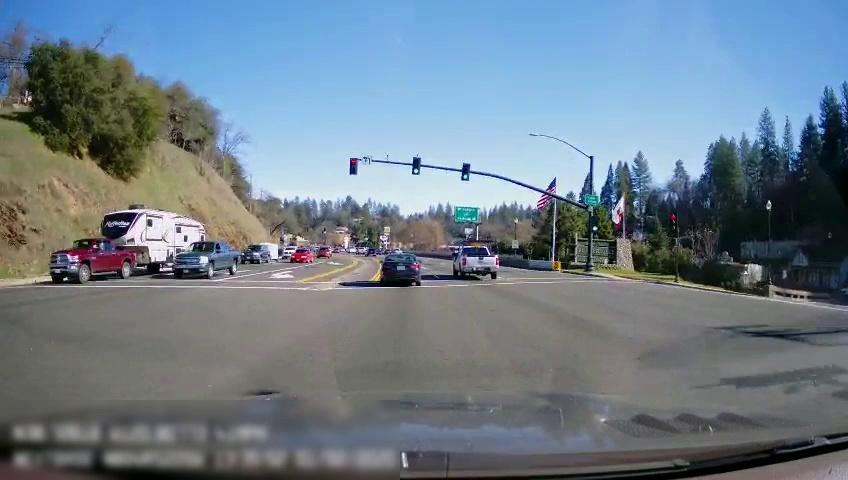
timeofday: Day
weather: Sunny
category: Drivable Space
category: Drivable Space
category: Vehicles | Car
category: Vehicles | Truck
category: Vehicles | Truck
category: Vehicles | SUV
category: Vehicles | Truck
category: Vehicles | Truck
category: Vehicles | Truck
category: Vehicles | SUV
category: Vehicles | Car
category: Vehicles | Truck
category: Vehicles | SUV
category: Vehicles | SUV
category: Lanes | Current Lane
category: Lanes | Current Lane
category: Lanes | Alternate Lane
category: Lanes | Opposite Lane
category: Lanes | Opposite Lane
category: Traffic | Lights
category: Traffic | Signs
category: Traffic | Lights
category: Traffic | Lights
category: Traffic | Lights
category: Traffic | Signs
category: Traffic | Lights
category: Traffic | Signs
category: Traffic | Signs
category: Traffic | Signs
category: Traffic | Lights